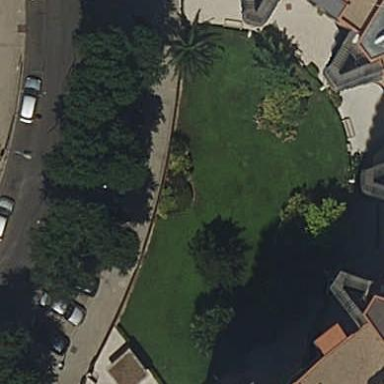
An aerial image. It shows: Garden area designated for leisure land.